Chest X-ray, PA view. Patient: 65 years old, sex M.
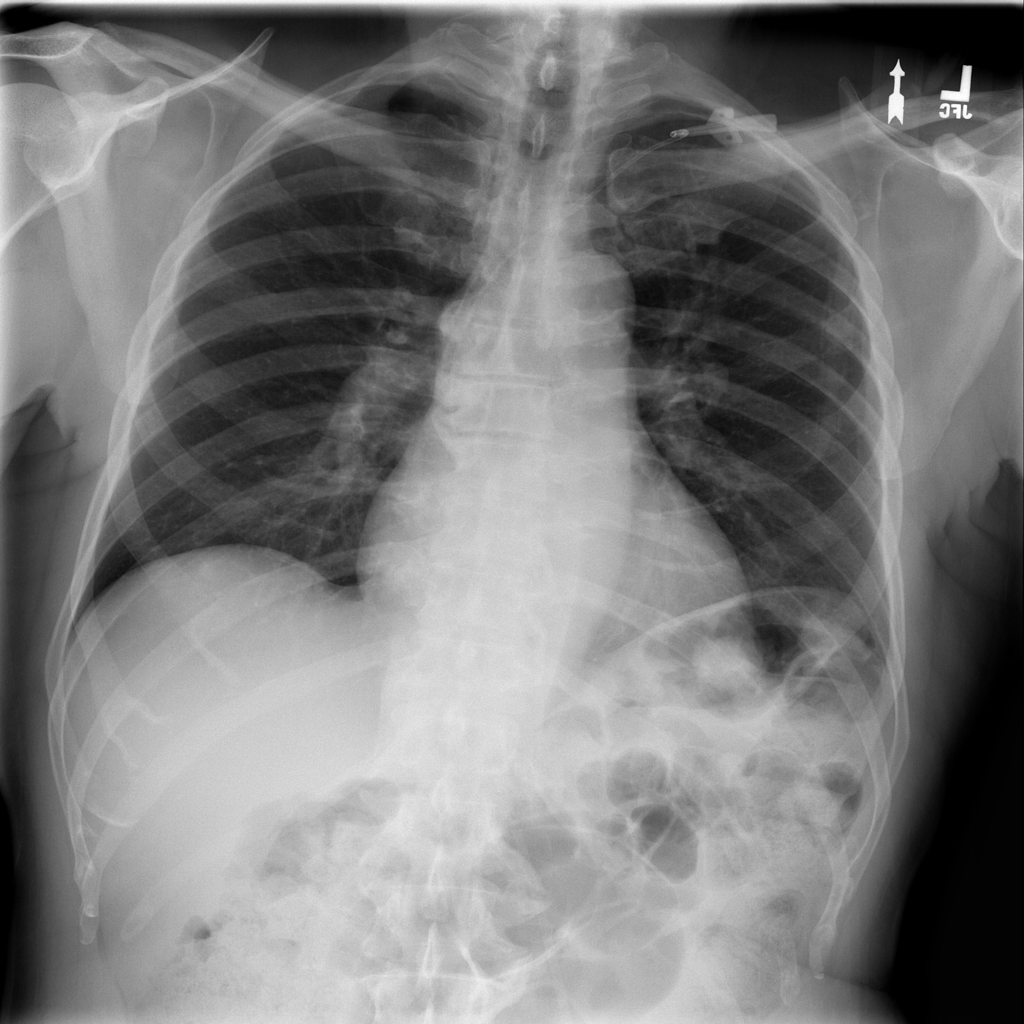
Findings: No Finding